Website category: movie
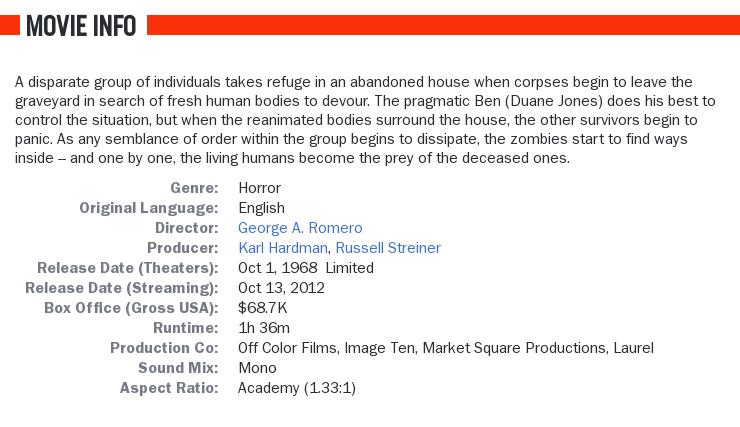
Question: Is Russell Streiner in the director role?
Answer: no

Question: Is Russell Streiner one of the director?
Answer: no

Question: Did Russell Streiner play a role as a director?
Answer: no